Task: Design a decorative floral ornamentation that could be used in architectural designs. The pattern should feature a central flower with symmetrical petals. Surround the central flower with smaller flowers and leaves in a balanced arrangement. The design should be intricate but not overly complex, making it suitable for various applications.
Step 1123:
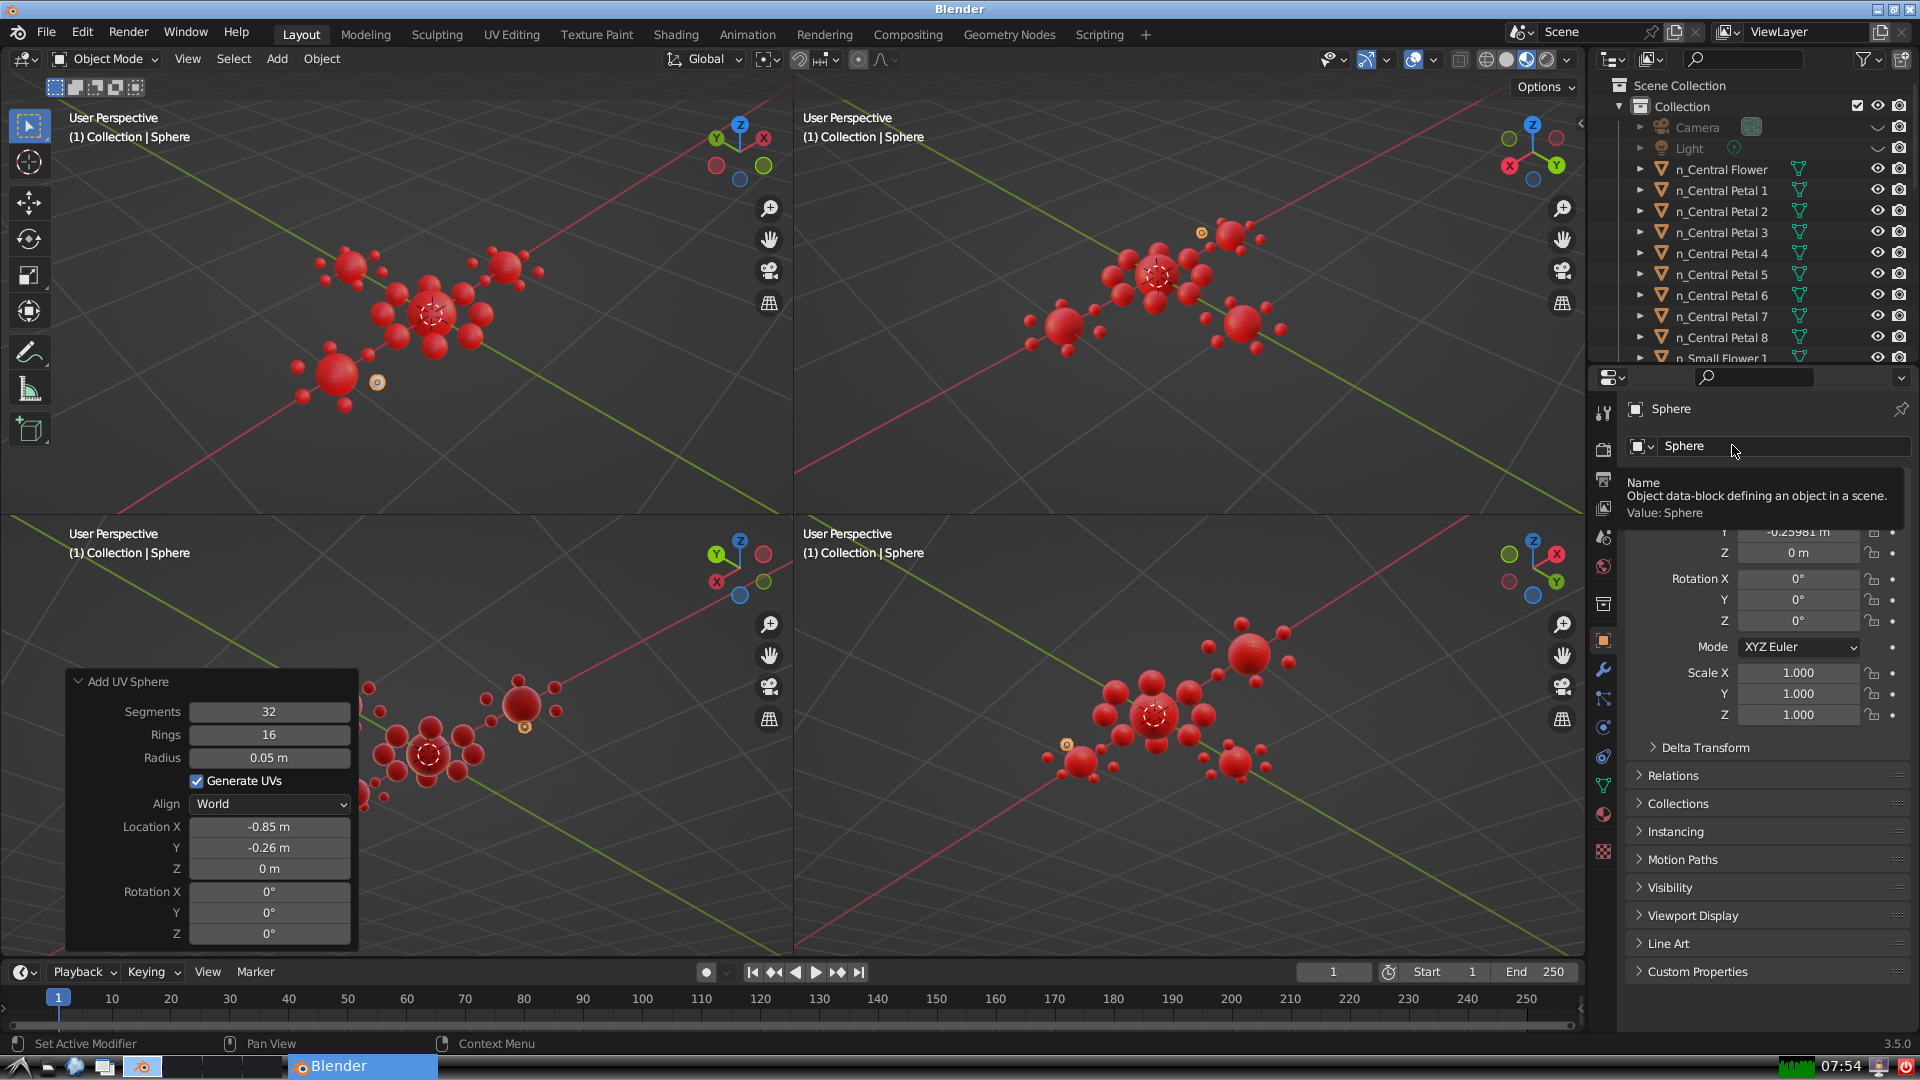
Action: click: no